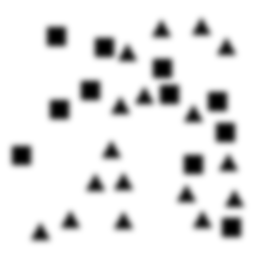
Squares: 11
Triangles: 17
Stars: 0
Total shapes: 28